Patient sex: M
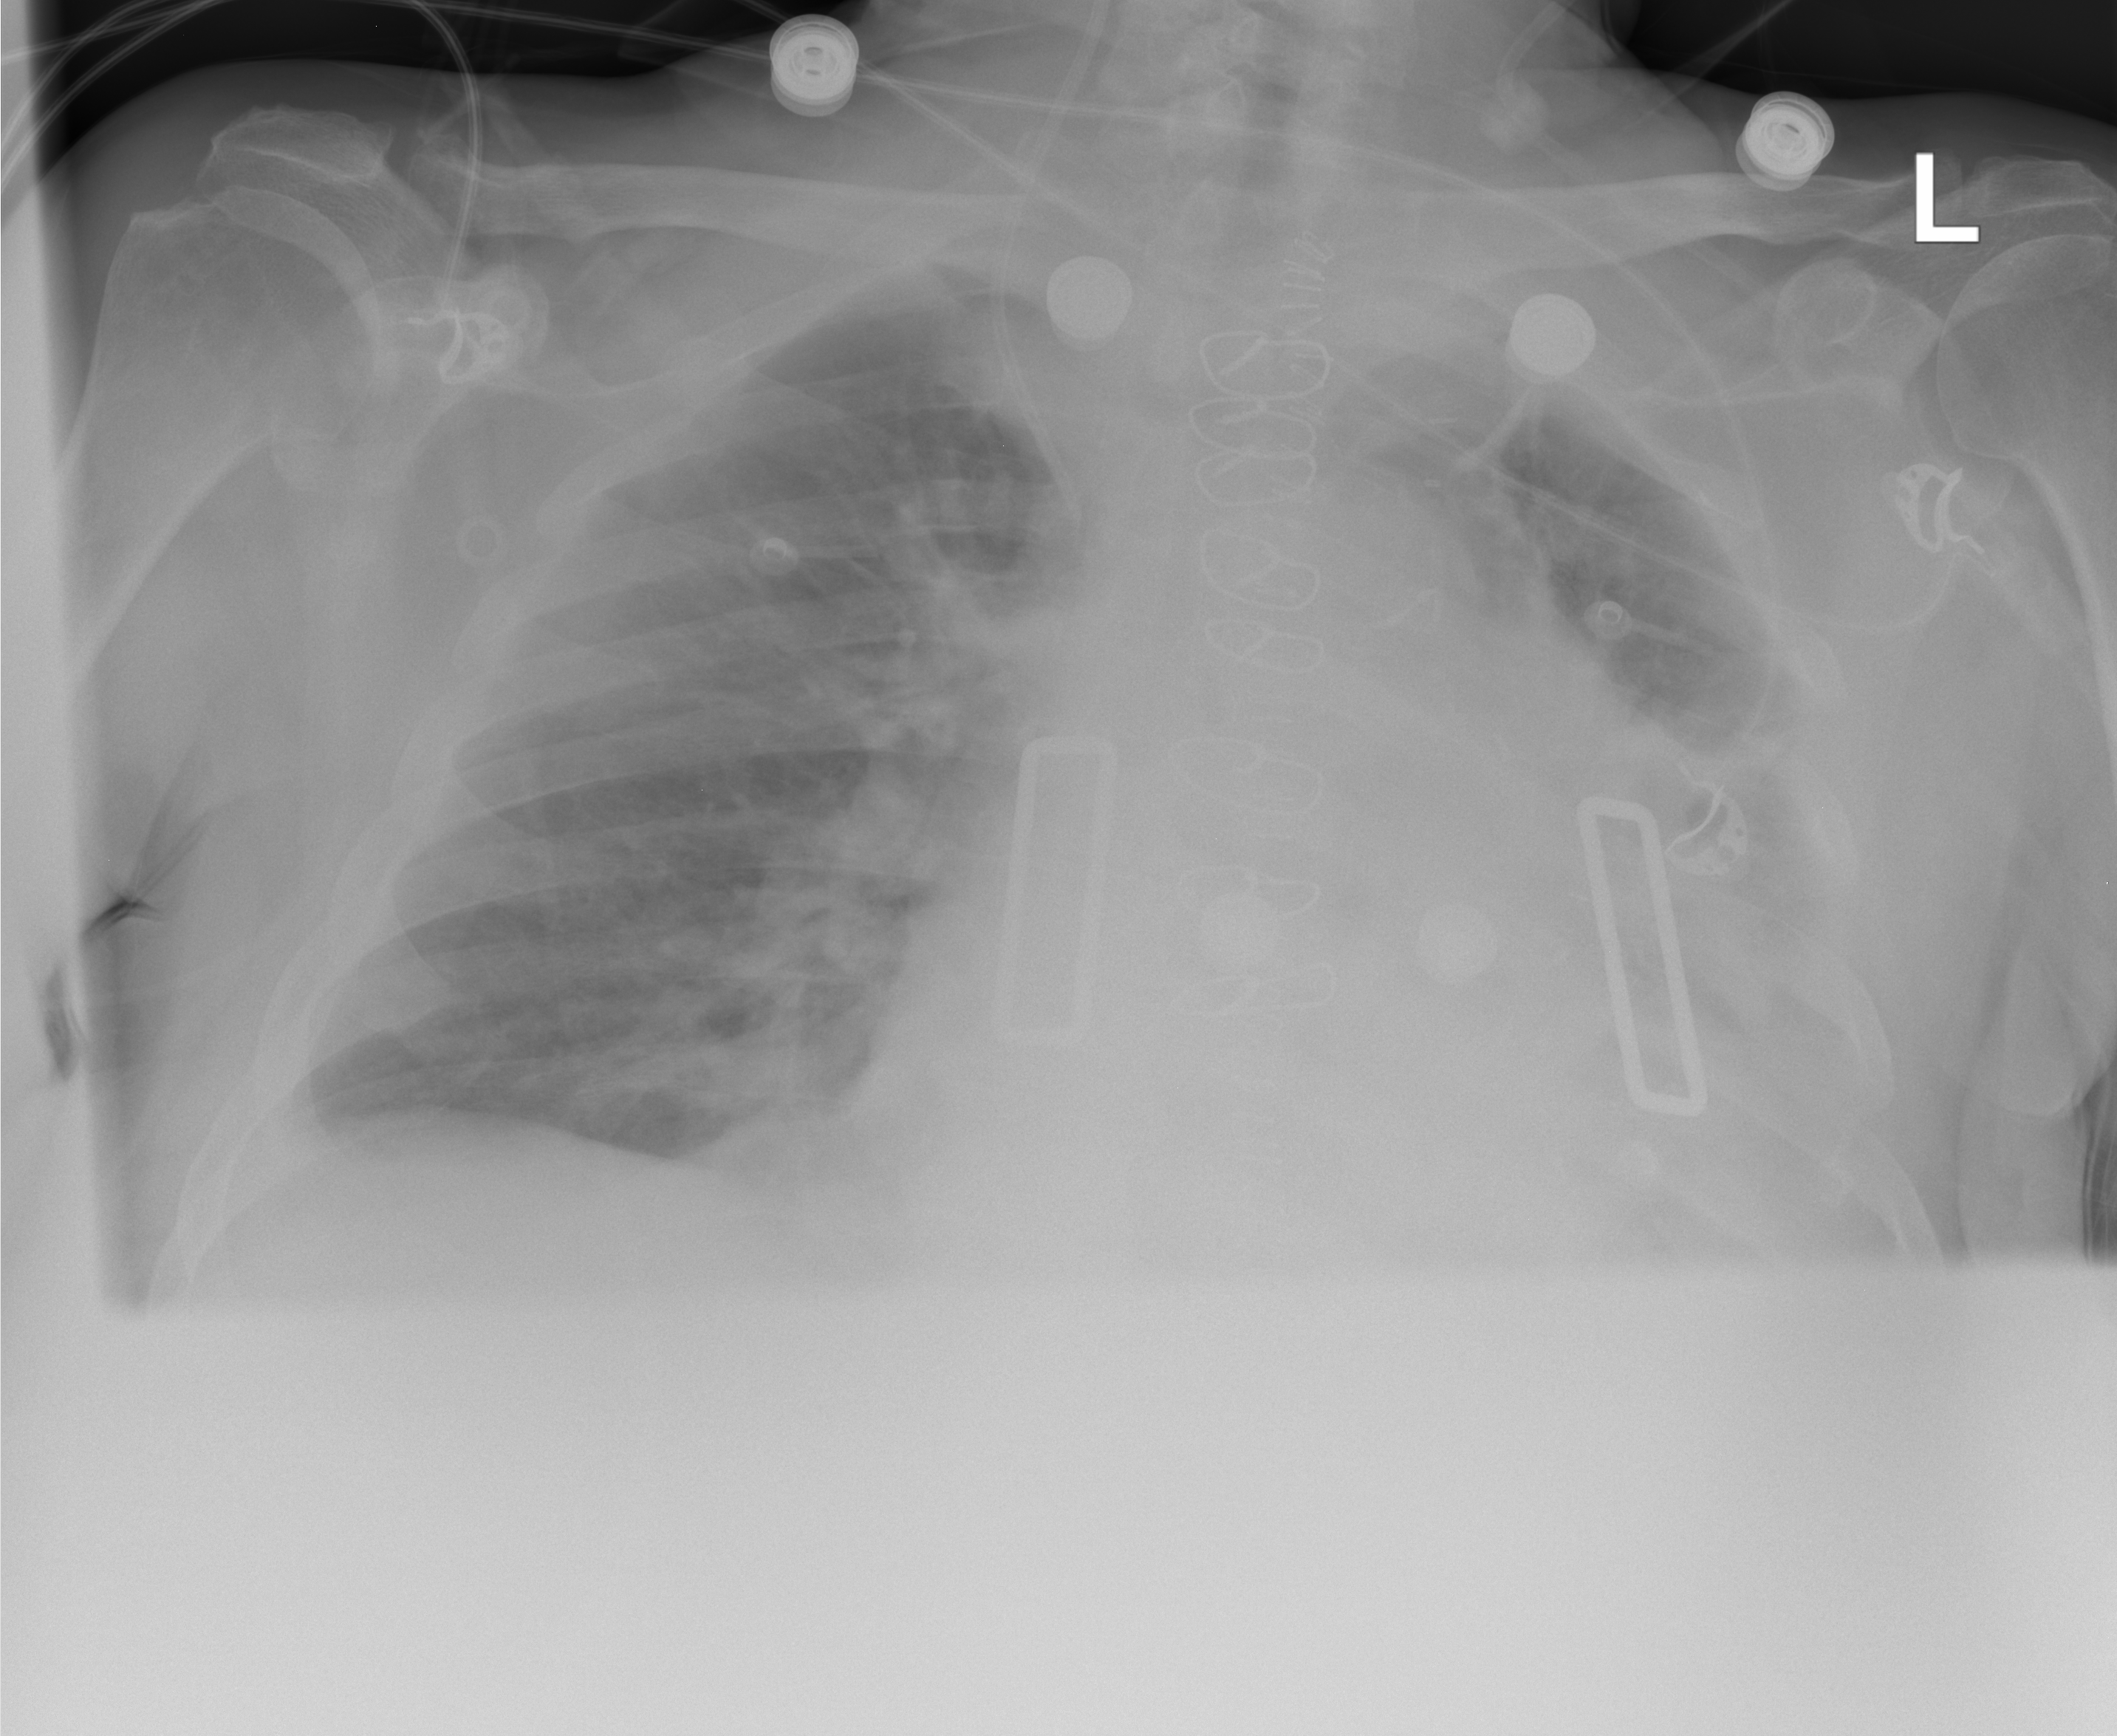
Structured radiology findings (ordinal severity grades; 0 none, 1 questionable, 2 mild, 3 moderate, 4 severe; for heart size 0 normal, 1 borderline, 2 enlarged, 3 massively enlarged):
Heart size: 2
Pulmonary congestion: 0
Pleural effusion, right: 1
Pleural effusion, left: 2
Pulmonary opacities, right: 0
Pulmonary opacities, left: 0
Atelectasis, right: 2
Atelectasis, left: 3